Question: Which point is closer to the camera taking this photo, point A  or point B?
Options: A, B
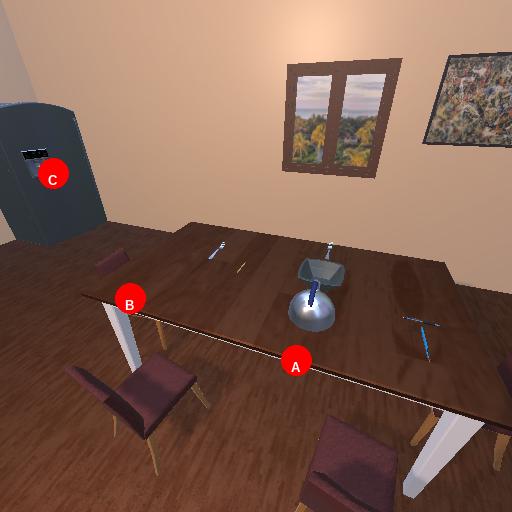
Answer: A